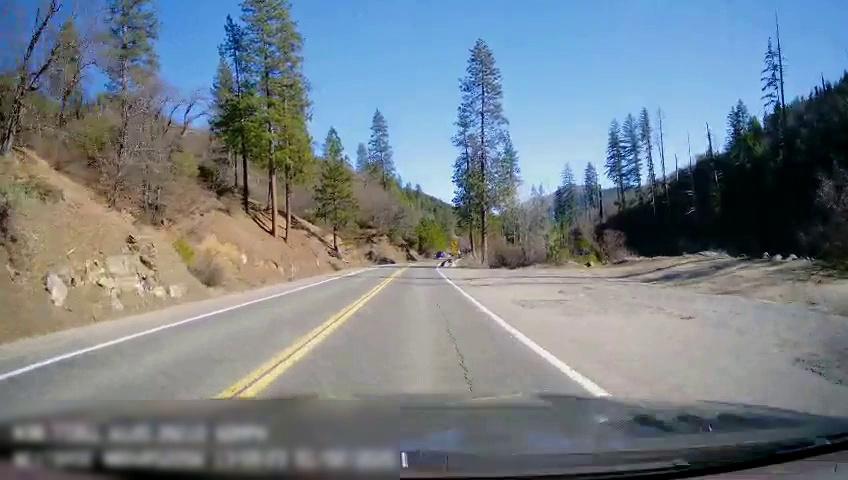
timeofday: Day
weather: Sunny
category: Drivable Space
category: Drivable Space
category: Vehicles | SUV
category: Lanes | Opposite Lane
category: Lanes | Current Lane
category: Lanes | Opposite Lane
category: Lanes | Current Lane